Question: For example in the MATLAB Image Processing Toolbox we have 'imfill' function. How can I do this in Python?
So I am trying to segment various shapes and remove the interior blacks. I know if I get the borders, segmentation is still easy but I want to detect the shapes in perfect as well. In short, I want to remove the black covered region in my image as shown.
I have tried using bitwise operations, morphological transforms and floodfill. I am new to floodfill and don't properly know how it works.
'''
image=cv2.imread('rec2.jpg')
kernel = np.ones((5,5),np.uint8)
w=int(image.shape[1]*0.3)
h=int(image.shape[0]*0.5)
resized = cv2.resize(image,(w, h), interpolation = cv2.INTER_CUBIC)
gray = cv2.cvtColor(resized, cv2.COLOR_BGR2GRAY)
blurred = cv2.GaussianBlur(gray, (5, 5), 0)
thresh = cv2.threshold(blurred, 200, 255, cv2.THRESH_BINARY_INV)[1]
thresh2 = cv2.threshold(blurred, 200, 255, cv2.THRESH_BINARY)[1]
cnts = cv2.findContours(thresh.copy(), cv2.RETR_EXTERNAL,cv2.CHAIN_APPROX_SIMPLE)
print(len(cnts[1])) #To verify number of counts
cv2.imshow("Result",np.hstack((thresh,thresh2)))
'''

This is the segmented image so far. But I want those interior black zones to be filled with white too, so that it could be identified as a solid shape.
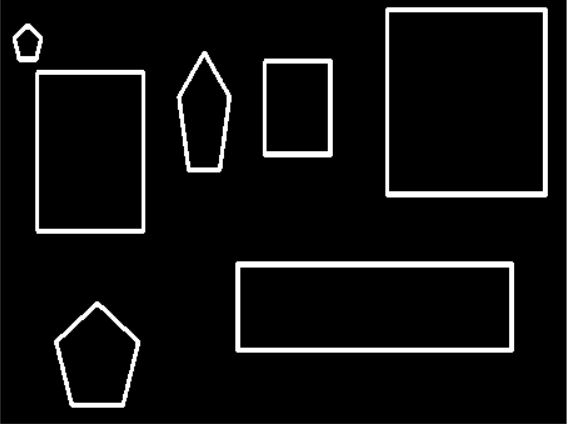
Answer: You can draw filled contours by defining 'thickness=cv2.FILLED':
'''
cv2.drawContours(thresh, cnts, -1, (255, 255, 255), thickness=cv2.FILLED)
'''